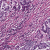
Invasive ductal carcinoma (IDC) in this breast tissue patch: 1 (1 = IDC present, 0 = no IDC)